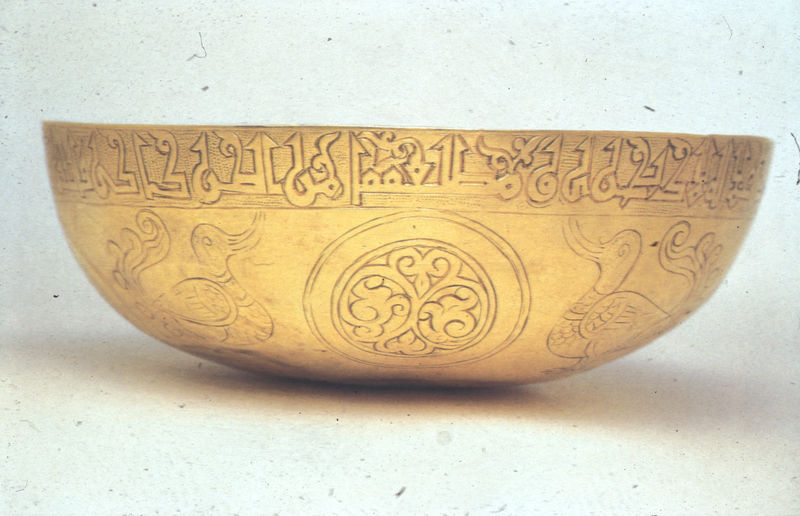
Titel: Weinschale
Standort: London
Institution: British Museum
Schlagwörter: feder, flügel, vogel, wasser, gelb, zeichen, zeichnung, tier, tiere, beige, muster, ornament, alt, augen, federn, gefieder, schale, schüssel, vögel, flach, auge, gold, paar, kreis, rund, ranken, skulptur, schwanz, schwung, relief, schrift, ente, schnabel, enten, schriftzug, rand, wein, bordüre, einfach, inschrift, floral, ornamente, verzierung, metall, bronze, schriftzeichen, dünn, foto, gefäß, messing, zinn, antike, orient, orientalisch, text, buchstaben, kreise, worte, schnäbel, wasservögel, gravur, arabisch, federkleid, rosette, antik, herz, breit, teuer, ornamentik, indien, arabien, islam, behälter, wertvoll, legende, motive, wasservogel, kalligraphie, islamisch, iran, eingraviert, geritzt, graviert, kufi, punzierung, kreissymbol, donn, eingebrannt, entenschnabel, unleserlich, weihrauchschale, 9. jhd, verzeirter rand, schale muster gold